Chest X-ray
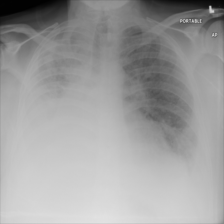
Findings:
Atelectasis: negative
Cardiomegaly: negative
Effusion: positive
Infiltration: positive
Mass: negative
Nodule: negative
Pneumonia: negative
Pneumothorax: negative
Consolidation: negative
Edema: negative
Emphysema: negative
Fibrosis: negative
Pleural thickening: negative
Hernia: negative